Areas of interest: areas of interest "Xinhua News Agency · Shanghai Securities News Printing and Distribution Center"
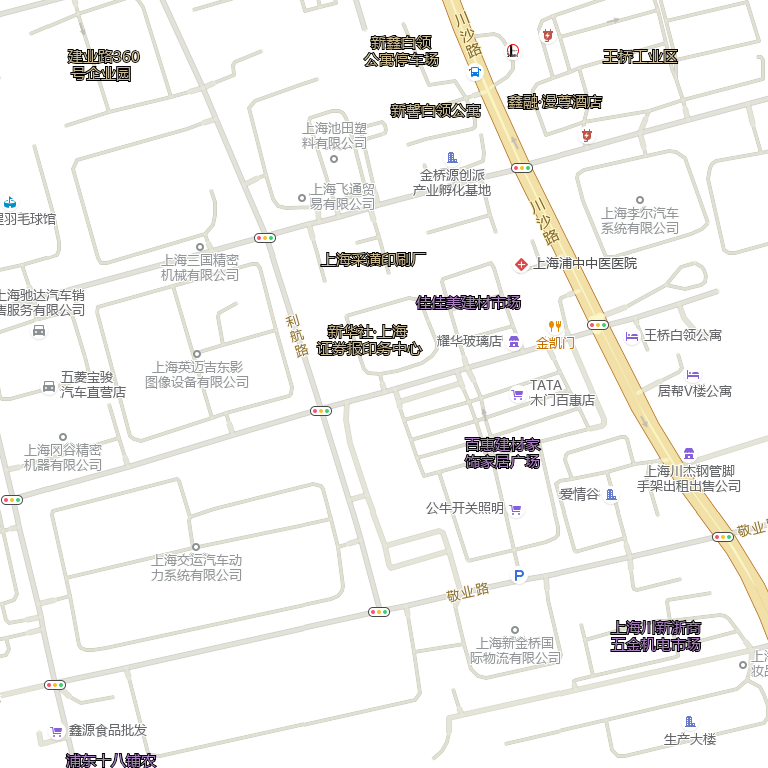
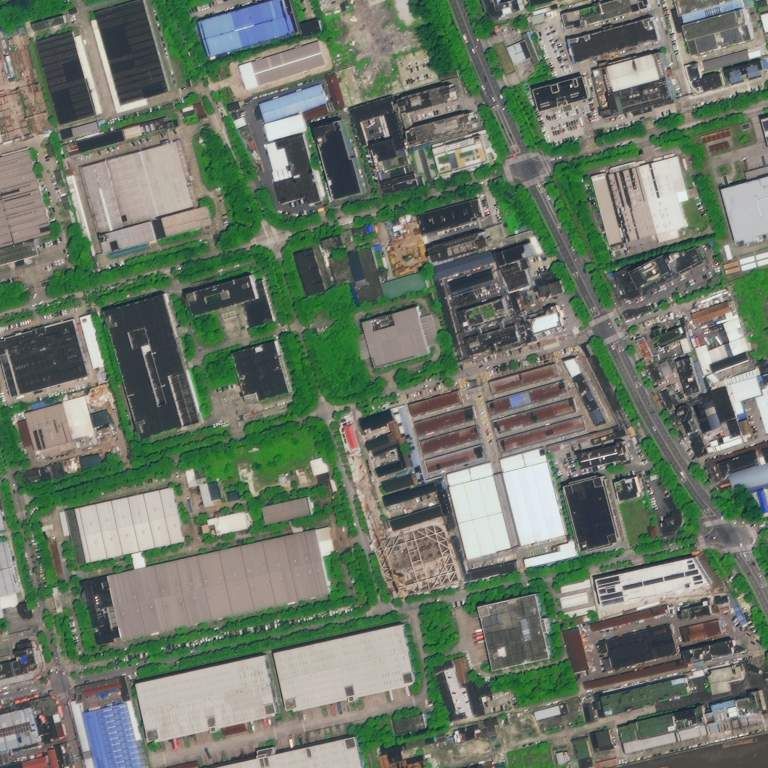